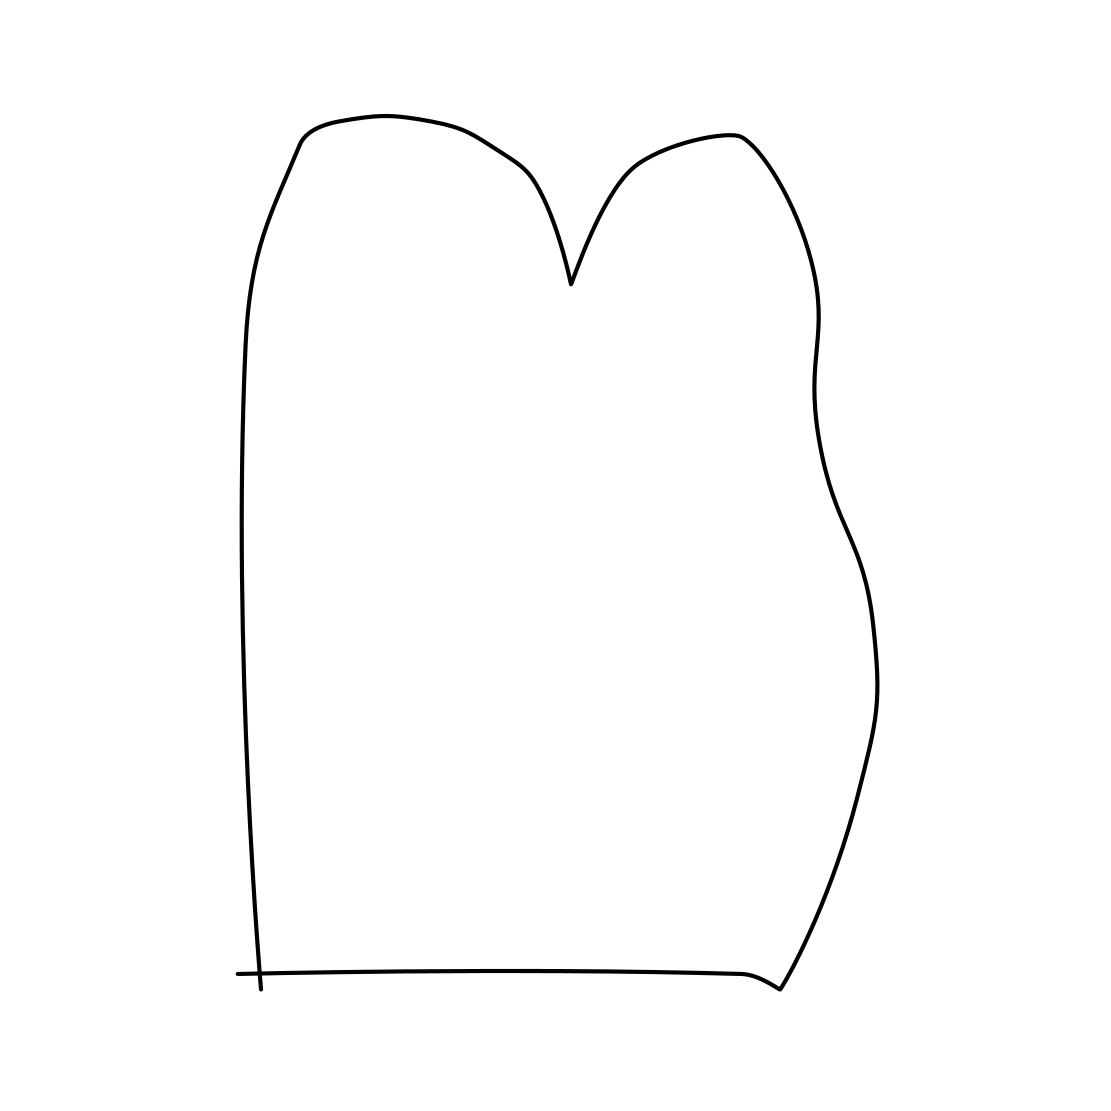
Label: tooth